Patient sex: M
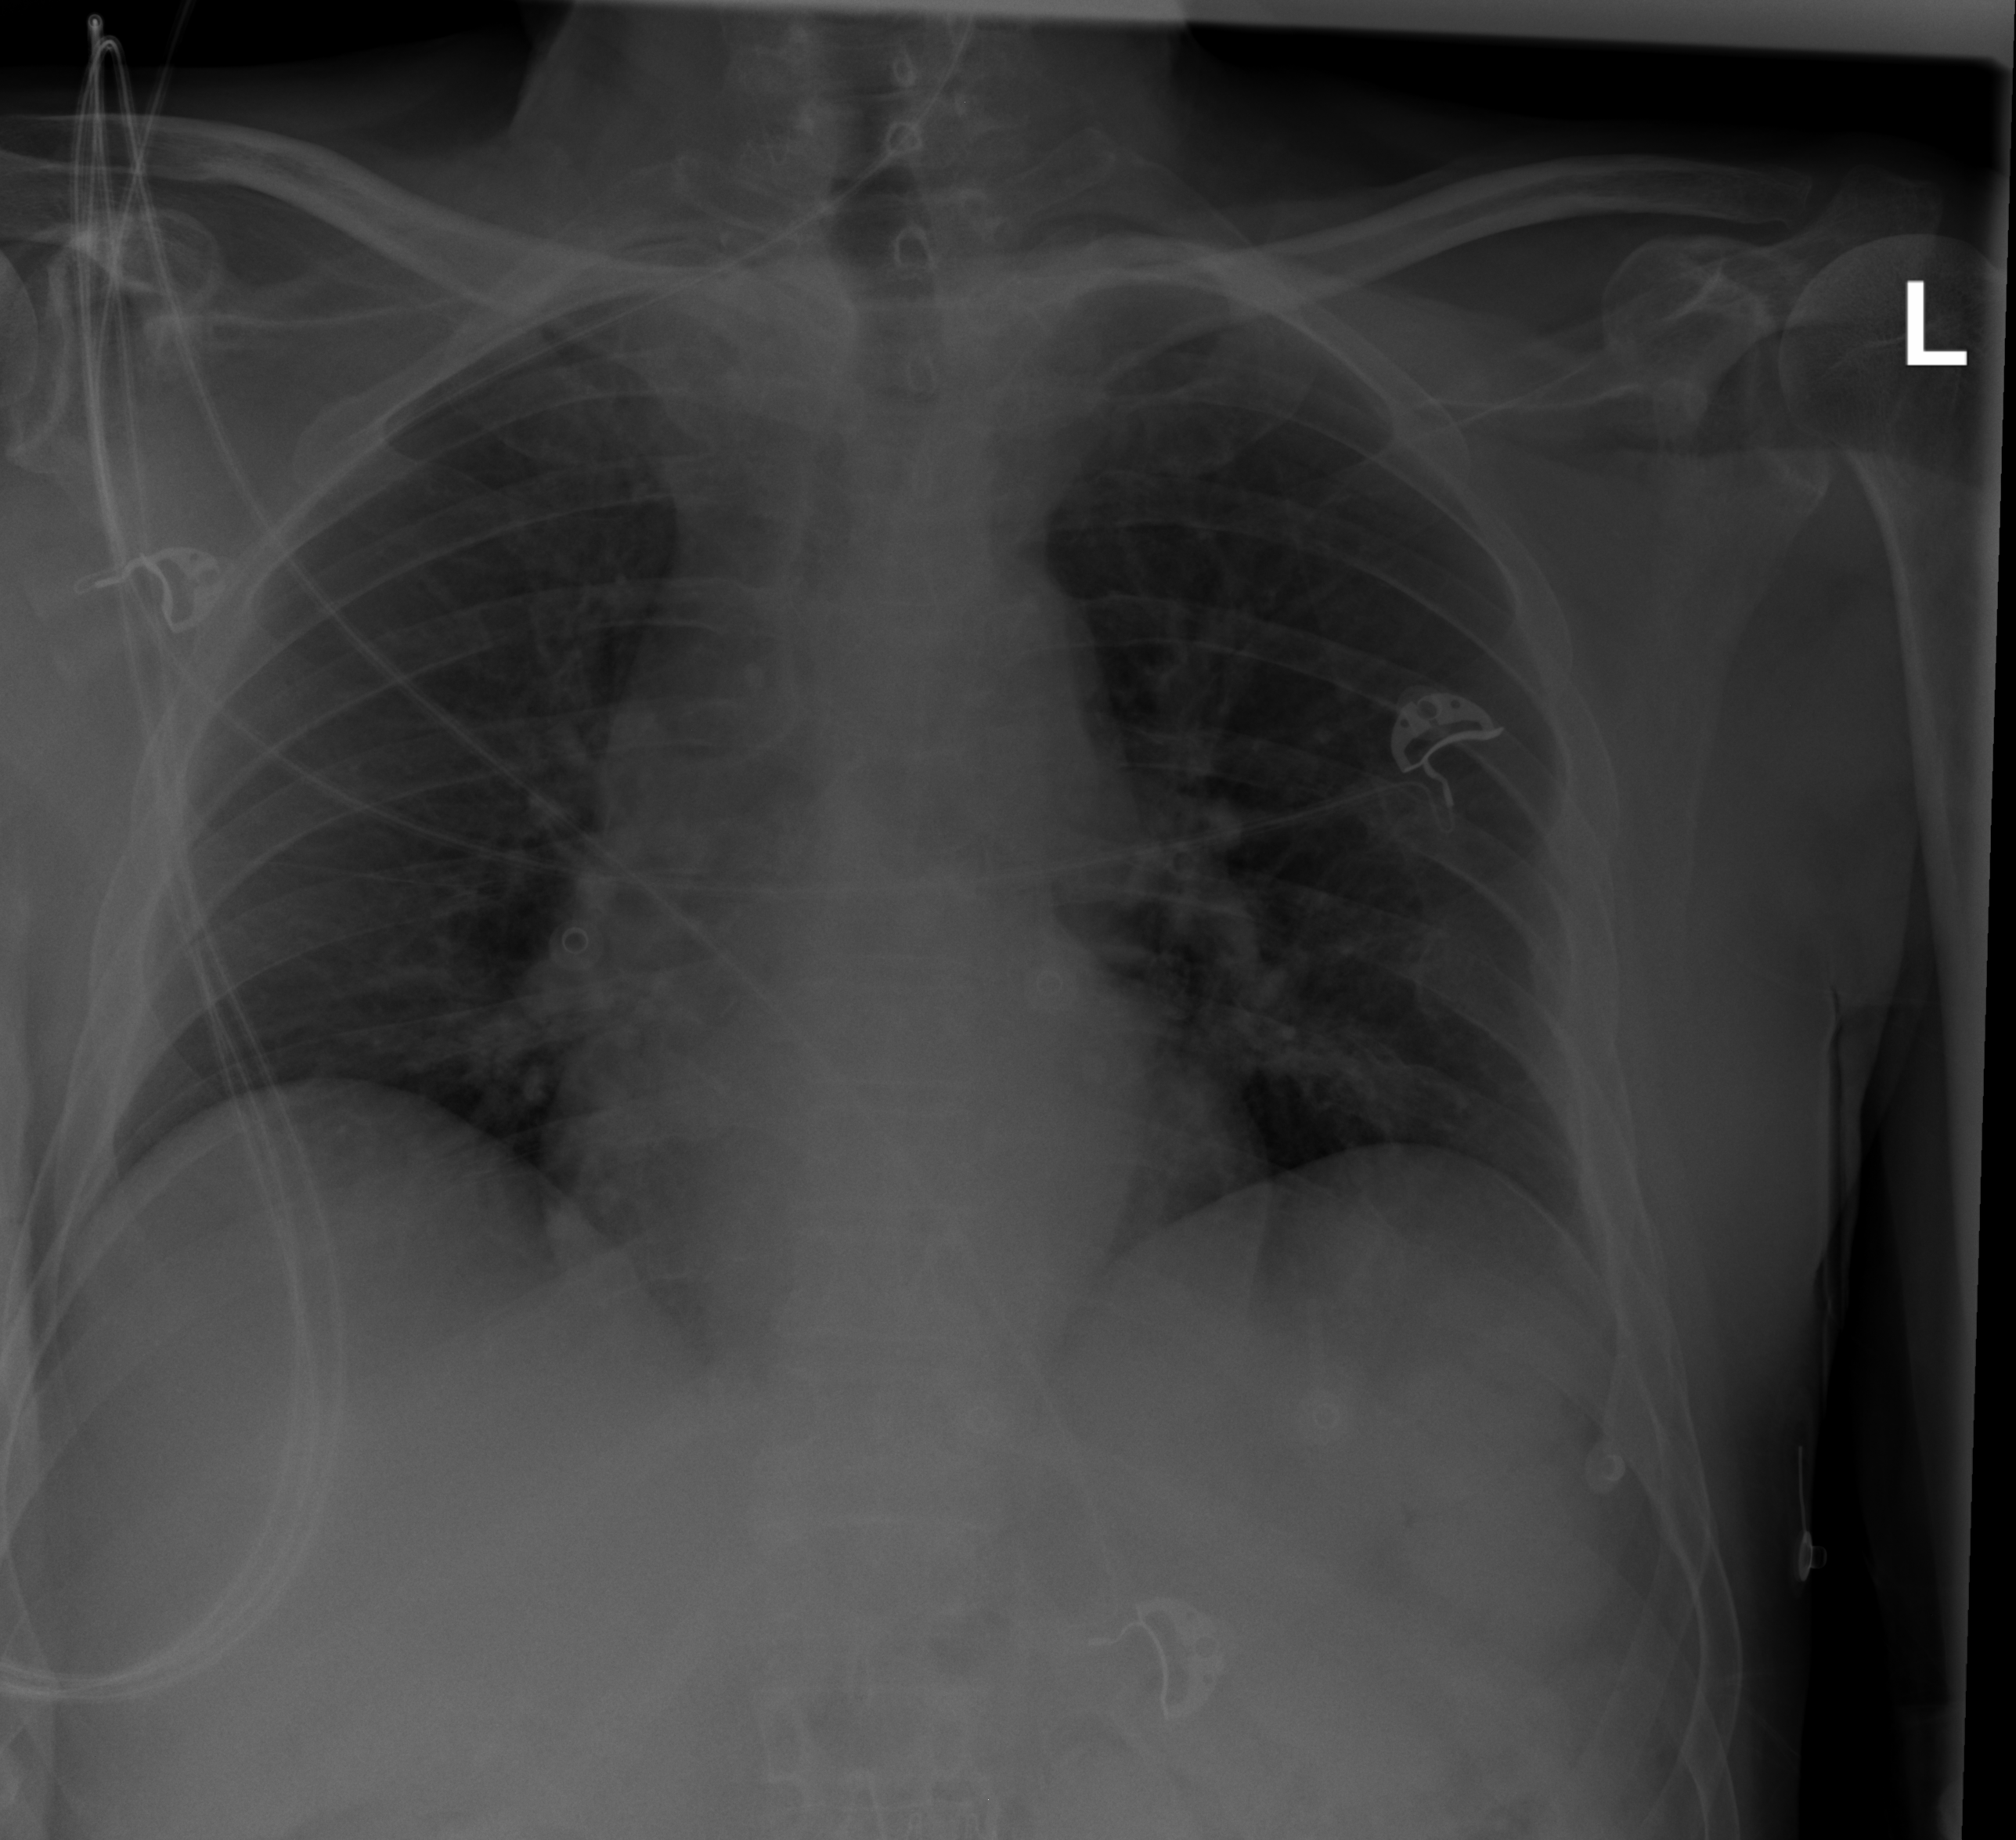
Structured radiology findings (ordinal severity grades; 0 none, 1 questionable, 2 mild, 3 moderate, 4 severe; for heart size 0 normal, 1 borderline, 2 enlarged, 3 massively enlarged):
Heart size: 0
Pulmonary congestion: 1
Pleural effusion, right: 0
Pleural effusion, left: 0
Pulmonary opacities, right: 0
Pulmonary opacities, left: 0
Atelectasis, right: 0
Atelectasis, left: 0